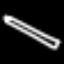
Label: pencil